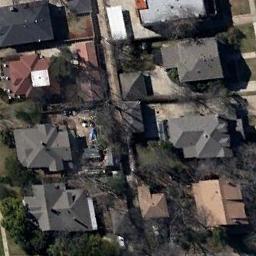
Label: medium_residential